Question: I'm new to the WPF stuff around and I tried restyling a TabItem myself.

As you people can see the tabs are filling the window's whole width. Unlike my original purpose which I actually wanted to make the tabs width is based on the text inside of it. Like the original style, only redesigned.
My style in code:
'''
<Style x:Key="ZoidTab" TargetType="{x:Type TabItem}" >
<Setter Property="Template">
<Setter.Value>
<ControlTemplate x:Name="ZoidTemplate" TargetType="{x:Type TabItem}">
<Border Width="Auto" Height="Auto">
<Grid x:Name="grid">
<Polygon
Fill="Turquoise"
Points="0,1 0.05,0 0.95,0 1,1"
Stretch="Fill"
Margin="0,0,0,0"
/>
<ContentPresenter x:Name="tabContent" HorizontalAlignment="Center" ContentSource="Header" VerticalAlignment="Center" TextElement.Foreground="#FFFFFFFF"/>
</Grid>
</Border>
</ControlTemplate>
</Setter.Value>
</Setter>
<Setter Property="FontSize" Value="12pt"/>
</Style>
'''
I'd like to know what is it that I must fix to get the width right... Thank you.
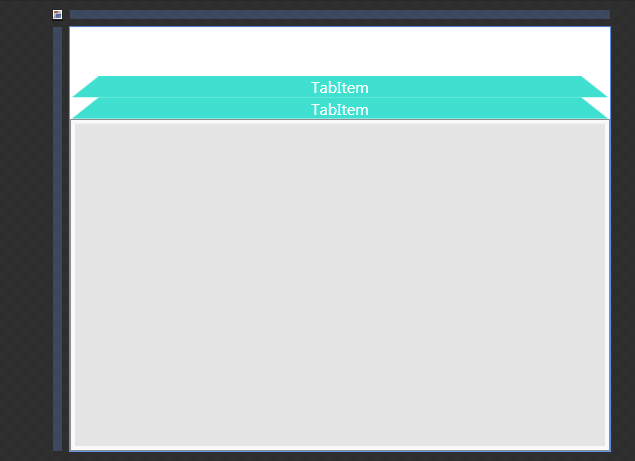
Answer: The problem is that your 'Grid' doesn't have a 'ColumnDefinitions' section to limit the size of the one and only column. Modify it to look like this:
'''
<Grid x:Name="grid">
<Grid.ColumnDefinitions>
<ColumnDefinition Width="Auto" />
</Grid.ColumnDefinitions>
...
'''